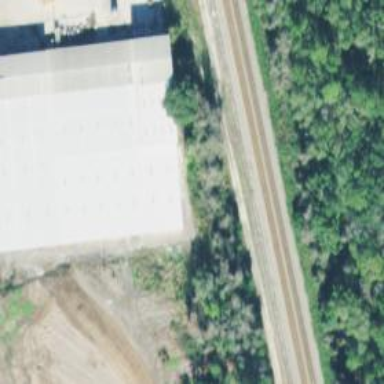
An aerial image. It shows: Railway siding for service.